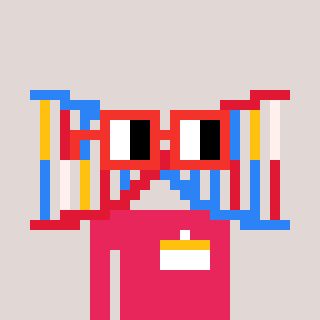
a pixel art character with square red glasses, a dna-shaped head and a redpinkish-colored body on a warm background